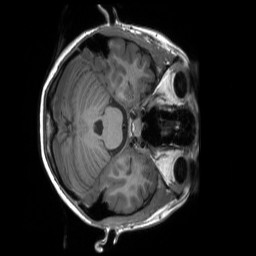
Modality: T1w
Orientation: axial
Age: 19
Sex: male
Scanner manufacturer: siemens
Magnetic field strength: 3 T
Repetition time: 2.3 s
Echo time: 0.00232 s